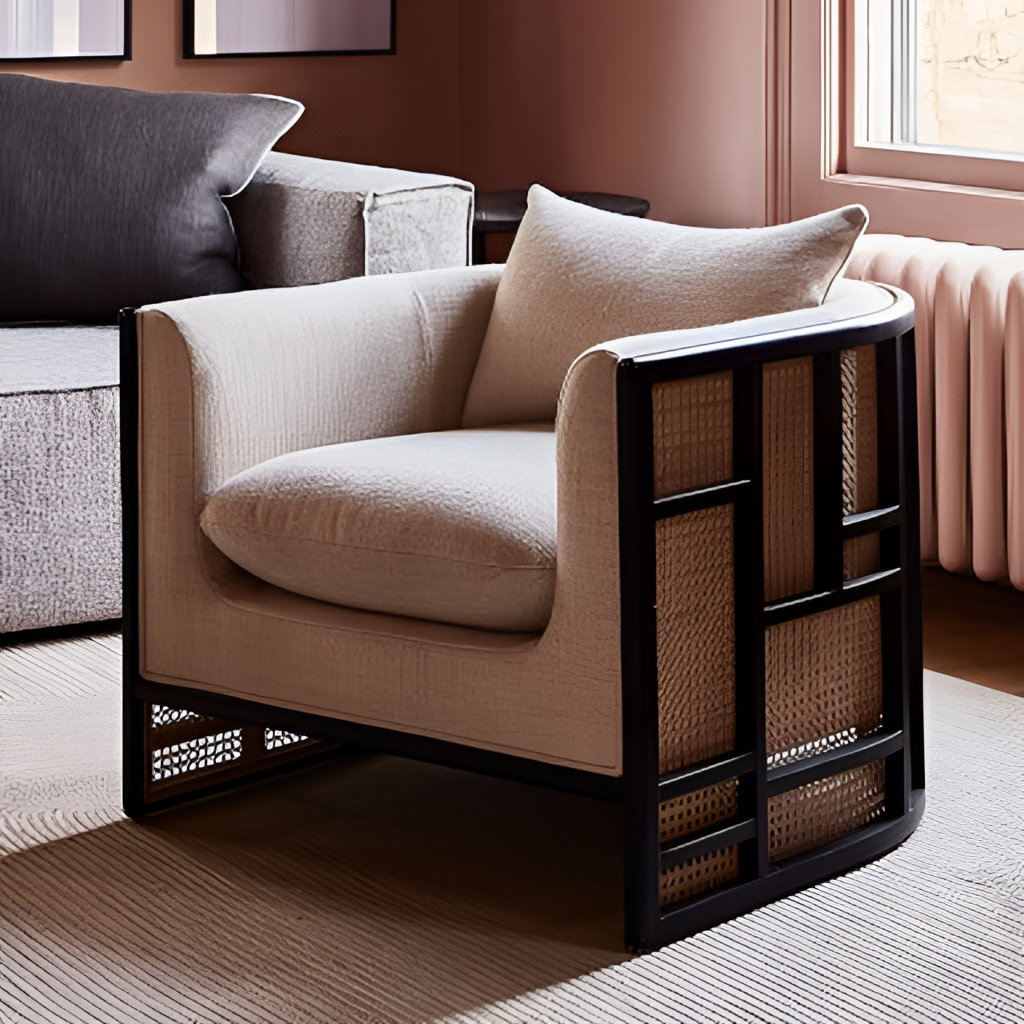
beige fabric armchair, living room, modern, paint wallpaper, with solid pattern, beige wood flooring, with plank pattern